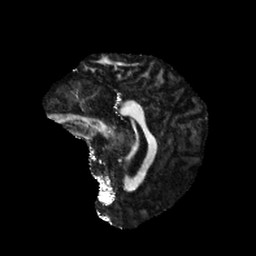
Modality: FA
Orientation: sagittal
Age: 30
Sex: male
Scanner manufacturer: siemens
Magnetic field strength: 6.98 T
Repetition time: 7.776 s
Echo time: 0.076 s